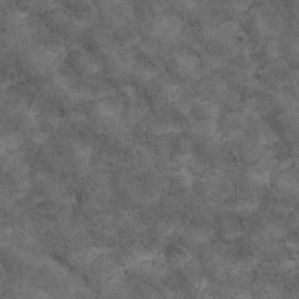
Label: non_frost